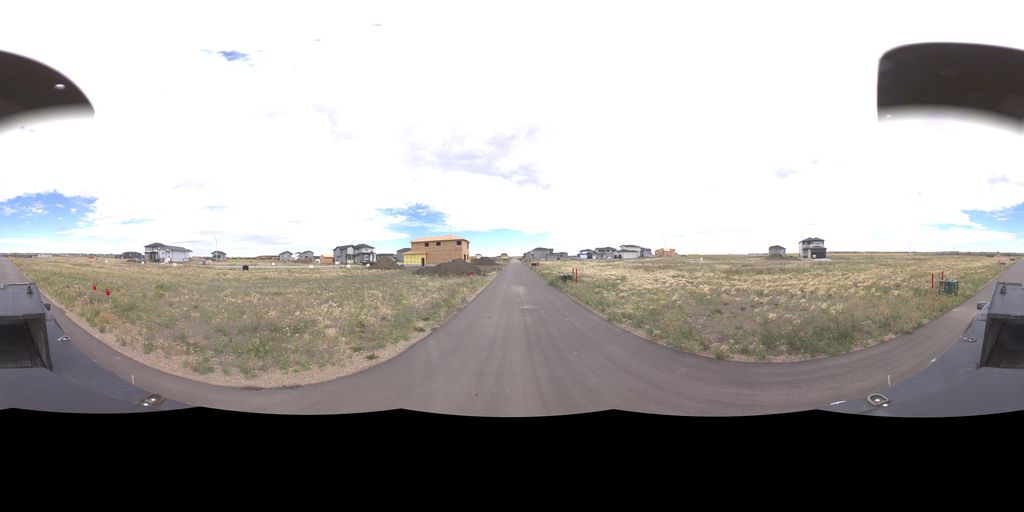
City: saskatoon